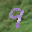
Label: 9